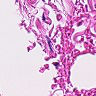
Metastatic tissue present: no